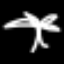
Label: palm tree